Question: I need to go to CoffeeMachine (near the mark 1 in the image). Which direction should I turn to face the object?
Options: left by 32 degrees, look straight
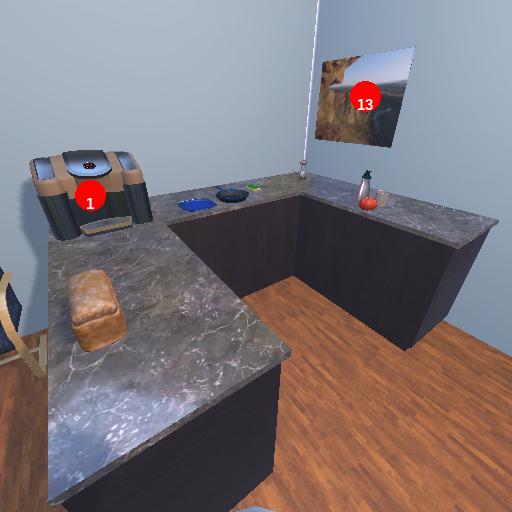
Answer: left by 32 degrees